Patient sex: M
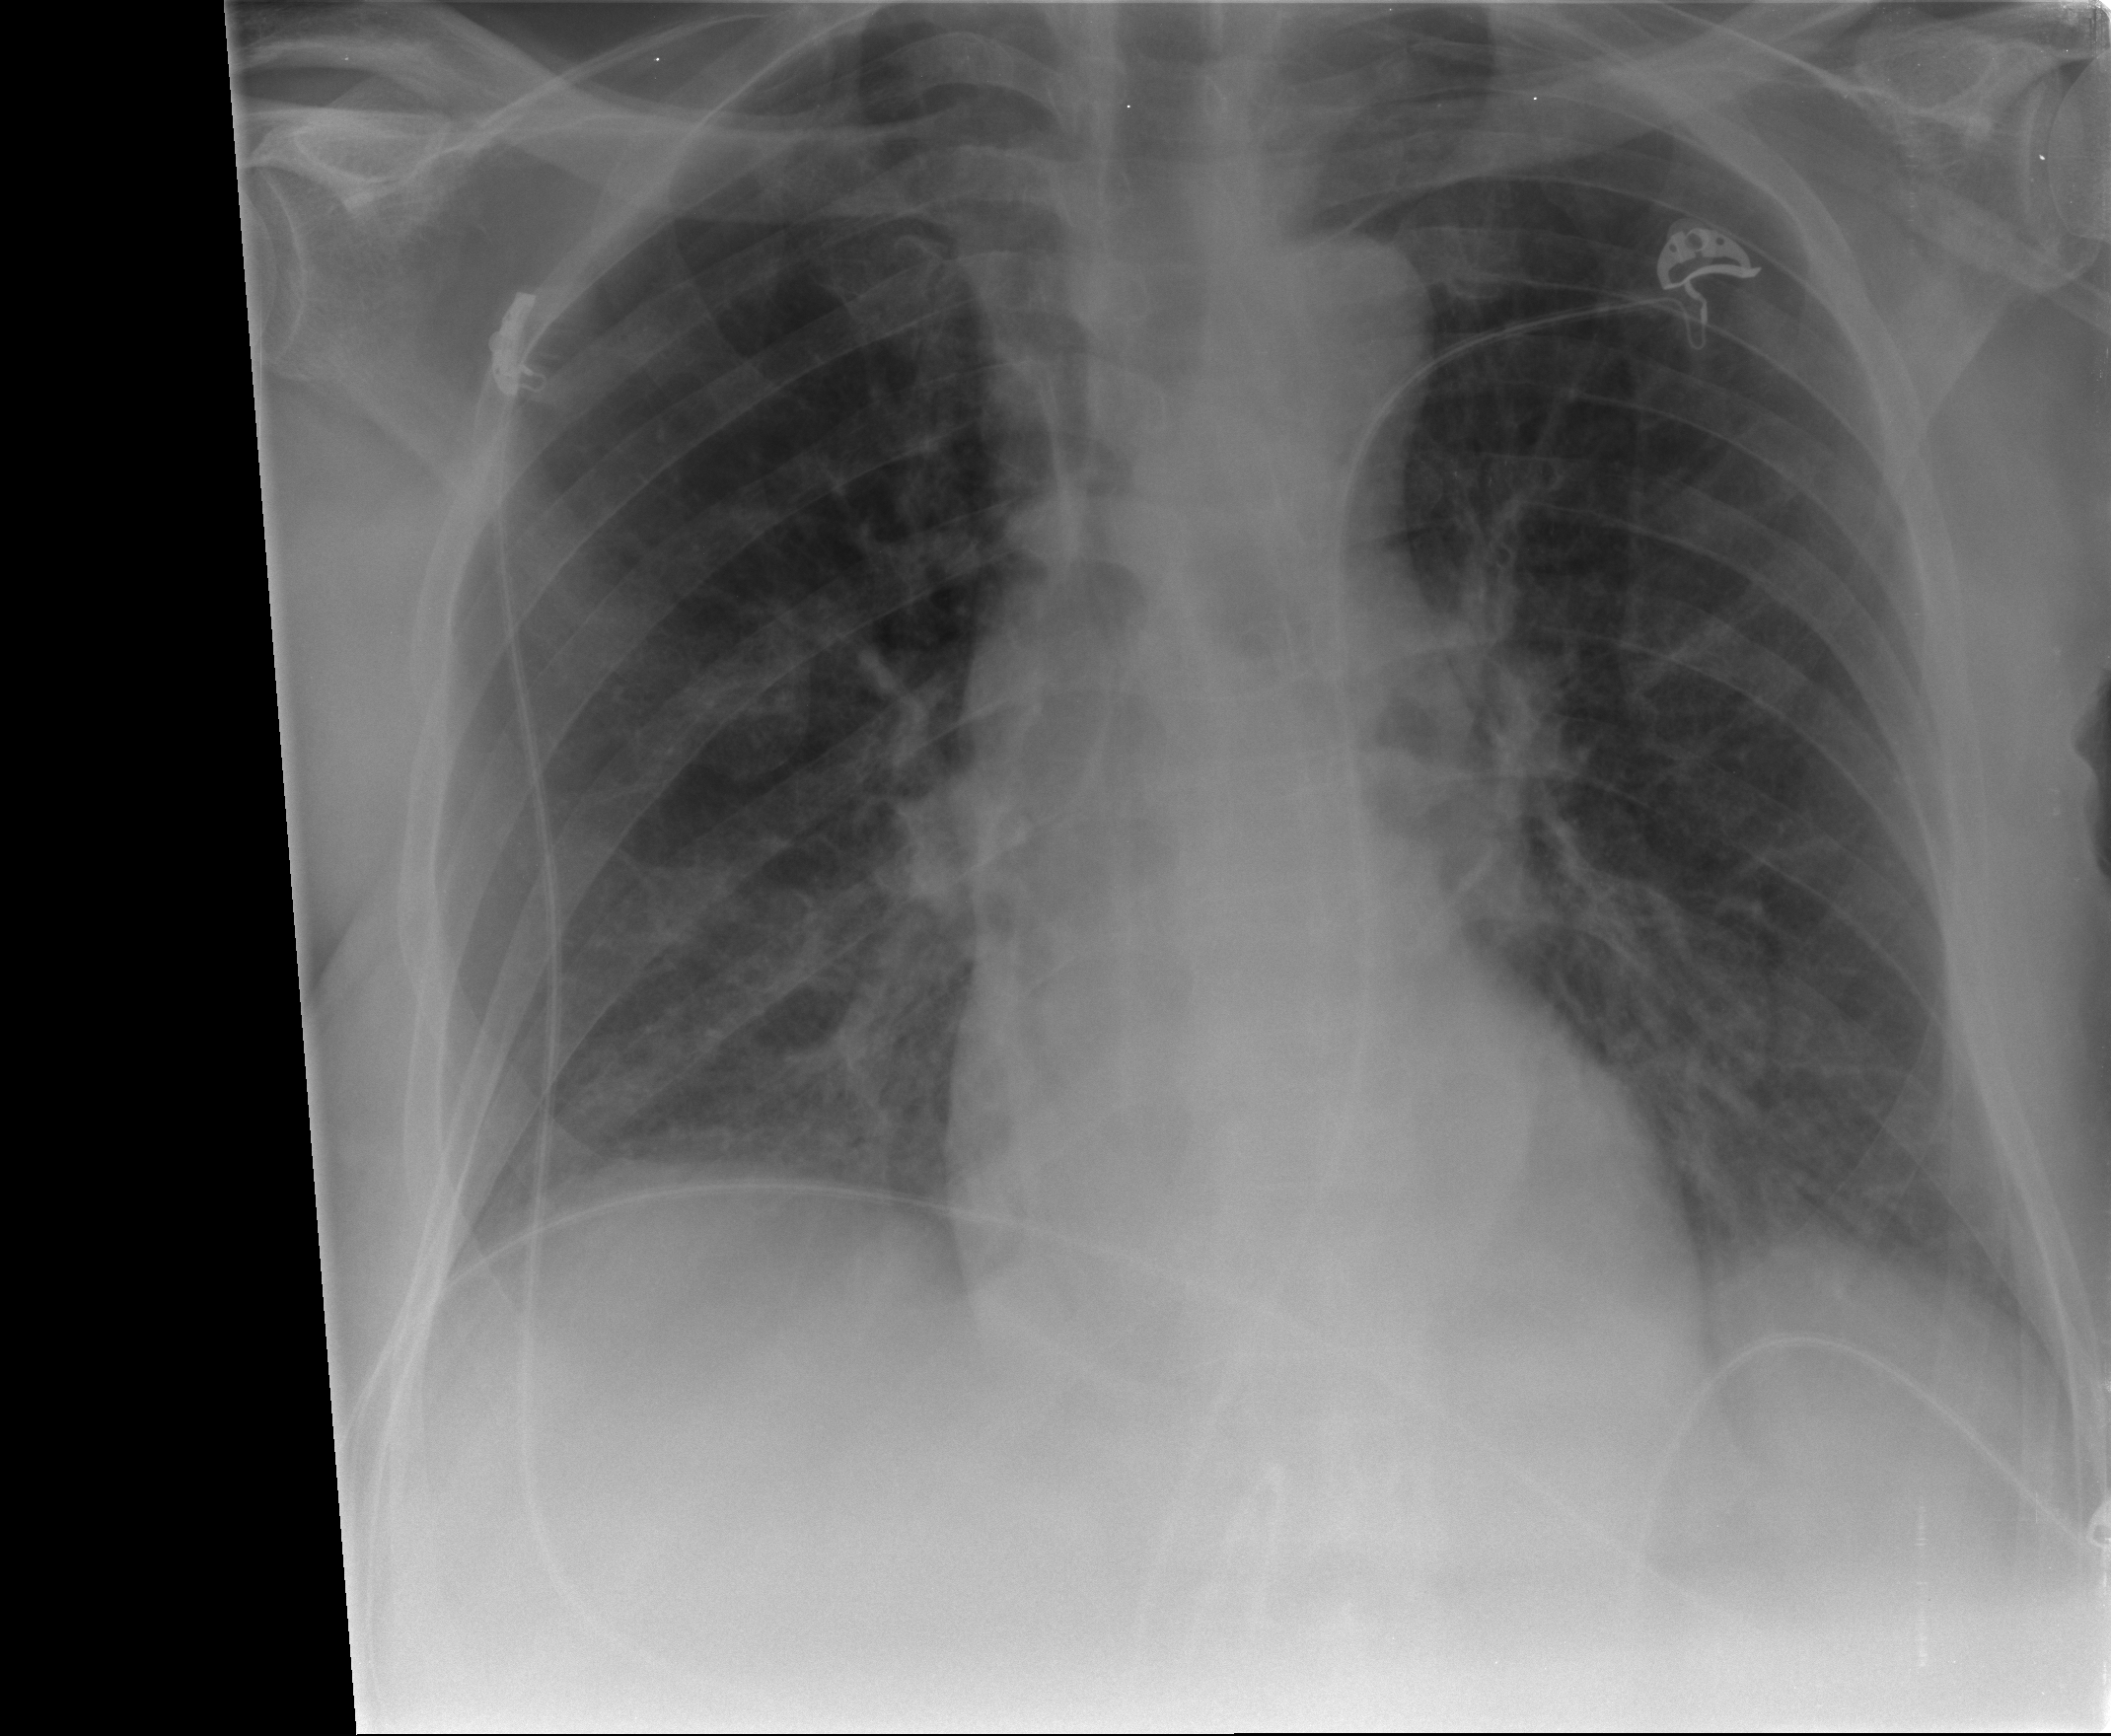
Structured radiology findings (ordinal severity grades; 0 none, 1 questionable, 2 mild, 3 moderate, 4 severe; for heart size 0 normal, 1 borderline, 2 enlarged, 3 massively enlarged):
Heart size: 0
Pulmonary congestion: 1
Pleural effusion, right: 1
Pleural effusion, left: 1
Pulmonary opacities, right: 0
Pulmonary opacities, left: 0
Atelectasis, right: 2
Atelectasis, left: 2